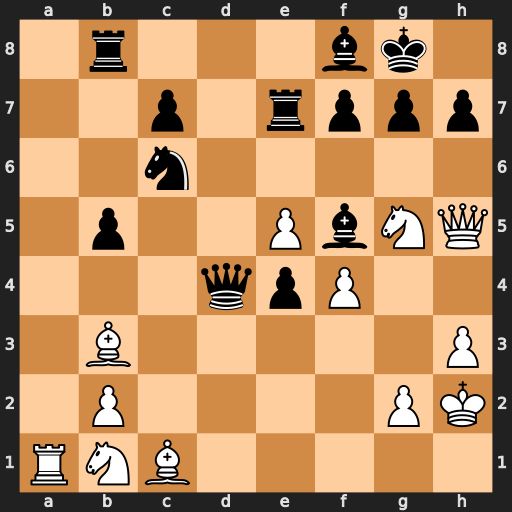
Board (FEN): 1r3bk1/2p1rppp/2n5/1p2PbNQ/3qpP2/1B5P/1P4PK/RNB5
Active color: w
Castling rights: -
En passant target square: -
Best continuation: Bxf7+ Kh8 Nxh7 g6 Qh4 g5 Nxg5+